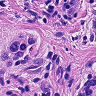
Metastatic tissue present: yes